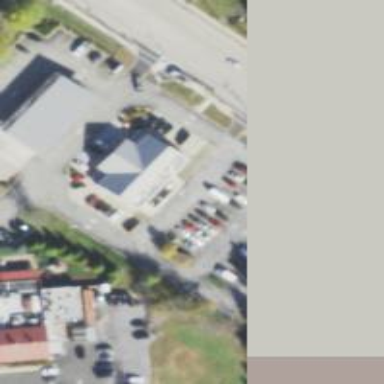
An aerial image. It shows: Convenience shop.